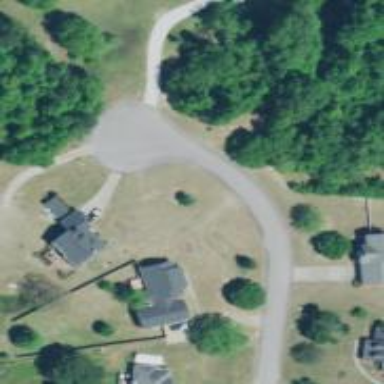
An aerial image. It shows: Turning circle on the road.